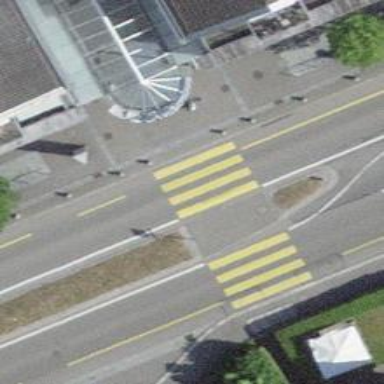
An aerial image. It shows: Kerb barrier.